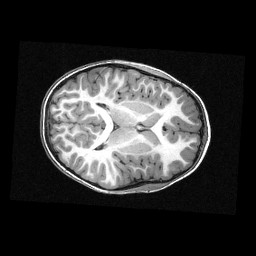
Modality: T1w
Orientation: axial
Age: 8
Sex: male
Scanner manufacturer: siemens
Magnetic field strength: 3 T
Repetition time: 2.3 s
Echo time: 0.00336 s